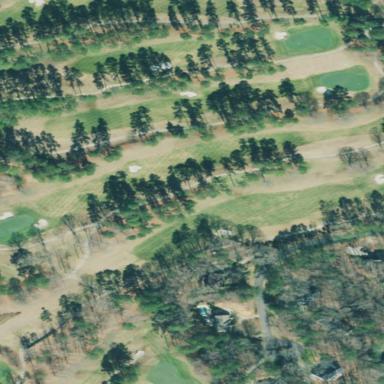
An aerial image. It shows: Golf fairway in the image.